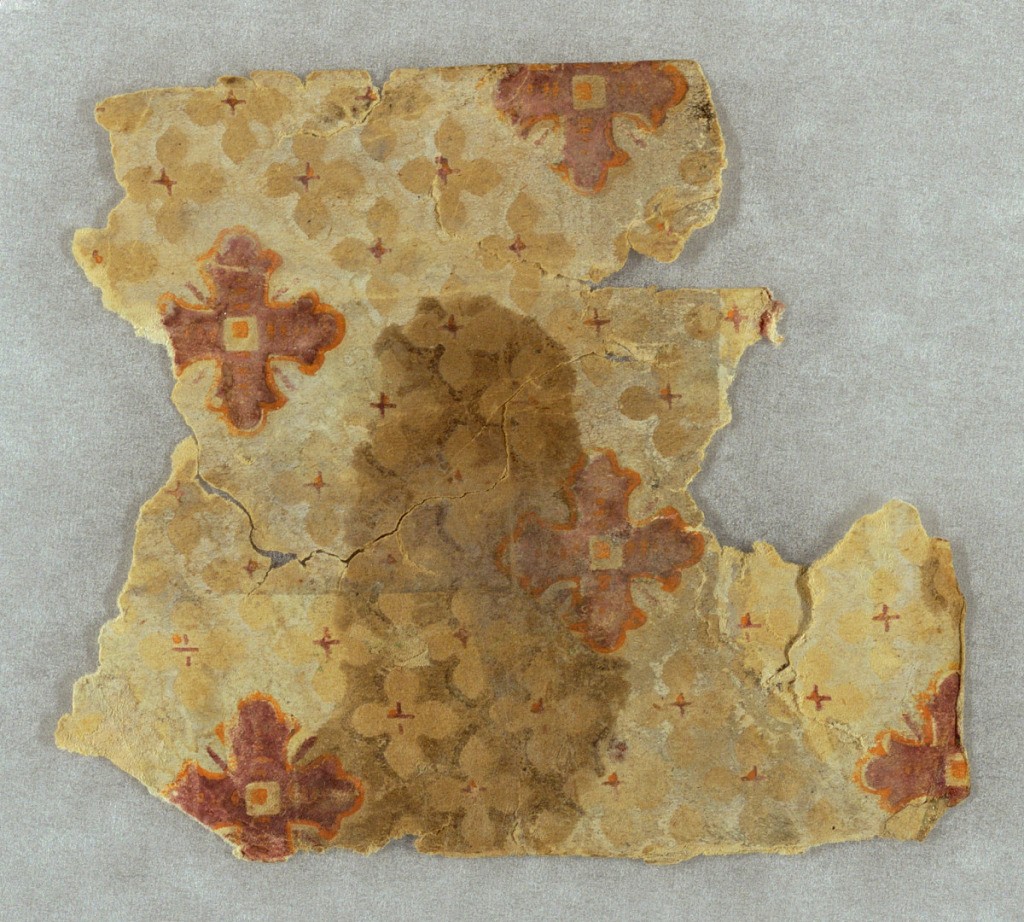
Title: Sidewall
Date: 1850–1900
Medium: Machine-printed
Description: Red quatrefoil motif, outlined in orange, set within diaper framework composed of smaller tan quatrefoil motifs.